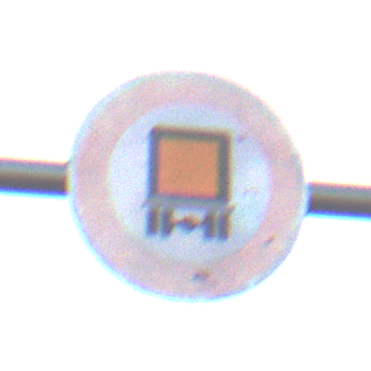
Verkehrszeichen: VerbotKennzeichnungspflichtigeKraftfahrzeugeGefaehrlicheGueter
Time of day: SunriseSunset
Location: Outdoor (Suburban)
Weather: Clear
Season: NotSpecified
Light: Natural